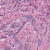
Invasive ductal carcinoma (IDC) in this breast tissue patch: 1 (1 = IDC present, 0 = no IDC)